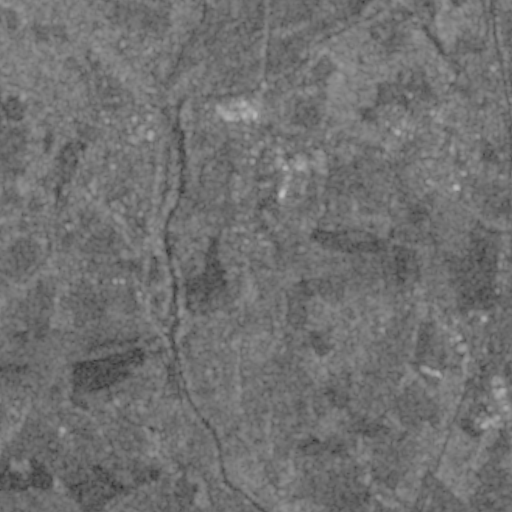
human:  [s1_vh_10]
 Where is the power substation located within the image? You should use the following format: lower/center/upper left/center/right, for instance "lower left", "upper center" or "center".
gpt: The power substation is located in the upper left of the image.
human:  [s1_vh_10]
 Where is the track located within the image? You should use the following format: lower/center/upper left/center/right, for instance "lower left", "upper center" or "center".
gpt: The track is located in the upper right of the image.
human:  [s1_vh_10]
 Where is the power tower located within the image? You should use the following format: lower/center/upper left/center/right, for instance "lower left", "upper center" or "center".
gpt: There is no power tower in the image.

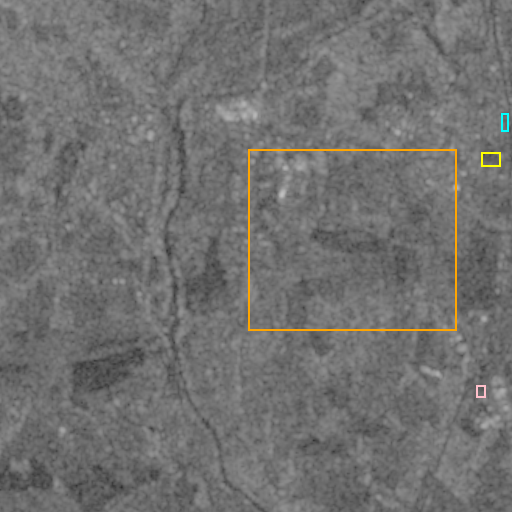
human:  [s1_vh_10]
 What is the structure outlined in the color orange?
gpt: The structure outlined in orange is a crop field.
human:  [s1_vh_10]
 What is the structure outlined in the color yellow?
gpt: The structure outlined in yellow is a park.
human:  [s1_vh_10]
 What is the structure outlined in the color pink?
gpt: The structure outlined in pink is a parking lot.
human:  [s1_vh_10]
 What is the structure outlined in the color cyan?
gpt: The structure outlined in cyan is a track.
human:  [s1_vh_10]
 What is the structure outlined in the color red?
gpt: There is no red outline.